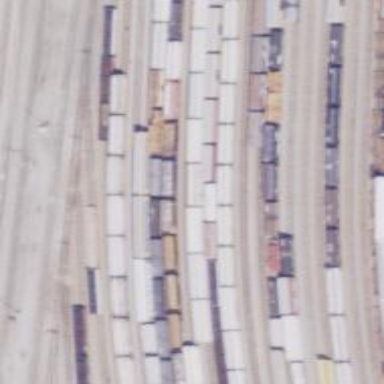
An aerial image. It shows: Railway yard.